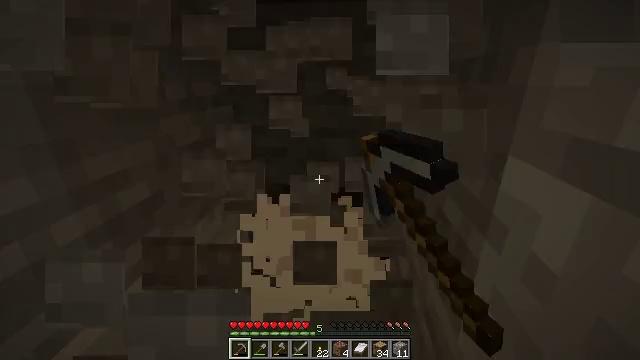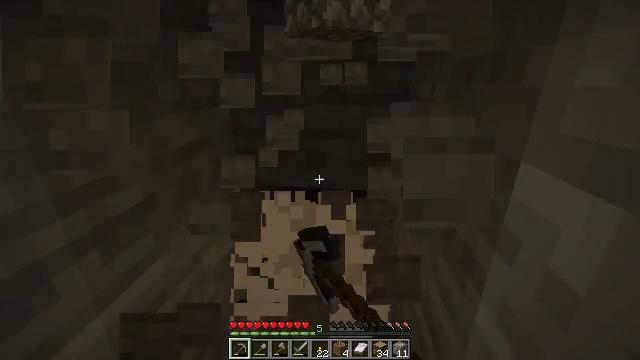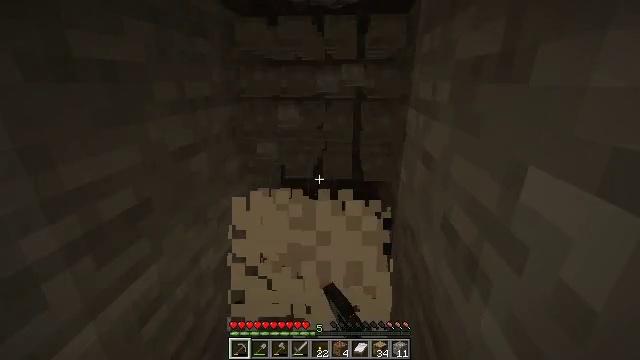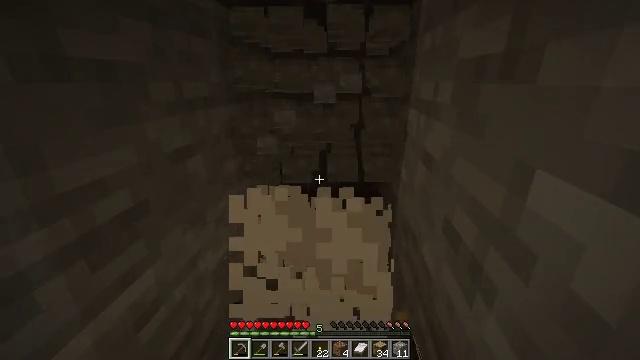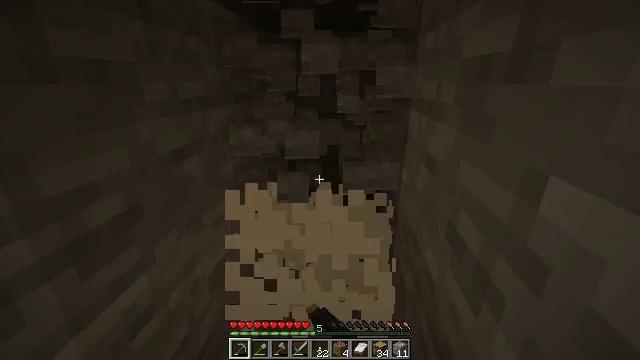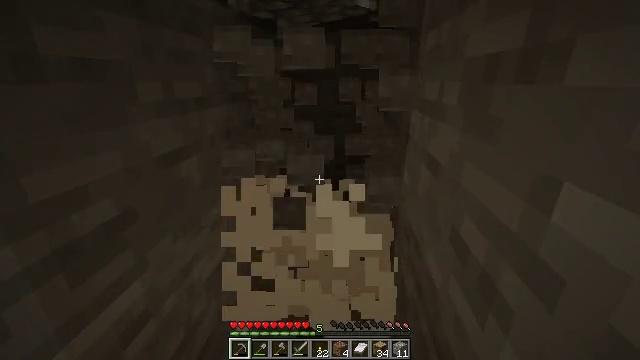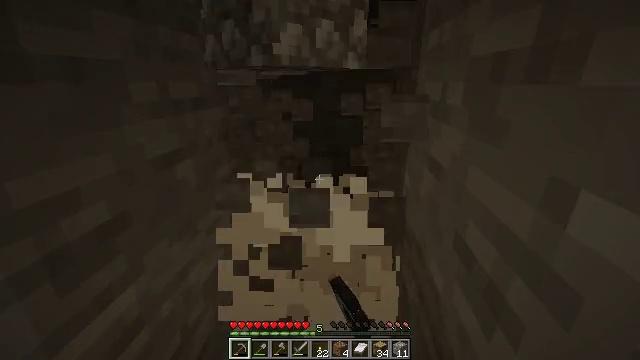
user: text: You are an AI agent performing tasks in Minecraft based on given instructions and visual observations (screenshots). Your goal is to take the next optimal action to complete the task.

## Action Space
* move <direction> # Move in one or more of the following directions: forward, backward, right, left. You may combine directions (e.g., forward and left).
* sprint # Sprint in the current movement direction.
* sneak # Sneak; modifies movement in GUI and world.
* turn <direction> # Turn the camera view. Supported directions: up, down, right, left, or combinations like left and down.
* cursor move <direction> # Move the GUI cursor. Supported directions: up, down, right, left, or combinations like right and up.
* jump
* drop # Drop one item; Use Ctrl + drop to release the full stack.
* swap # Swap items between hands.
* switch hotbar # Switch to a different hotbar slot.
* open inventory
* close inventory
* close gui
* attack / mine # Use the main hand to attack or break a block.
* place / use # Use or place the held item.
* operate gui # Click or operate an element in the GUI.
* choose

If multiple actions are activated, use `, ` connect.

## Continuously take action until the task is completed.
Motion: motion action
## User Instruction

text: Break the infested stone to clear it out.
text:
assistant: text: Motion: move right, attack / mine
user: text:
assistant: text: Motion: move right, attack / mine
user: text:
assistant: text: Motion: move right, attack / mine
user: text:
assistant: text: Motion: move right, attack / mine
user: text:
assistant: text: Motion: move right, attack / mine
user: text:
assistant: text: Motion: move right, attack / mine
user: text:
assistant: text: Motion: attack / mine